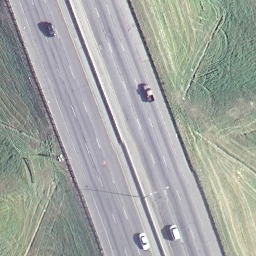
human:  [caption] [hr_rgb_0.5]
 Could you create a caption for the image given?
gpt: There are two straight freeways closed to each other with some cars on the roads .

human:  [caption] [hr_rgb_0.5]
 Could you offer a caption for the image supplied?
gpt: Two straight freeways closed to each other with some cars on the roads .

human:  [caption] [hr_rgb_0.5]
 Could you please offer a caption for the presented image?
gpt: There are two straight freeways closed to each other and some plants beside the roads .

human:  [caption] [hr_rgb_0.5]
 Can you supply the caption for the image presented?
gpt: Some cars are on the freeways and some plants beside the roads .

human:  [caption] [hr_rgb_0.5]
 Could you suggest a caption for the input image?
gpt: There are some cars are on the freeways and some plants beside the roads .